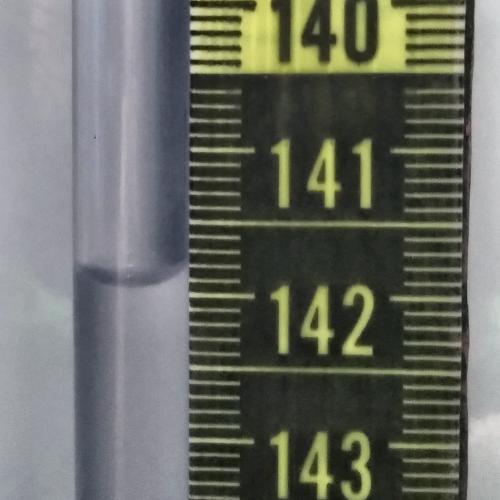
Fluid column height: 141.9 cm